Field crop: tomato
Growth stage: 1
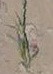
Species: cyperus